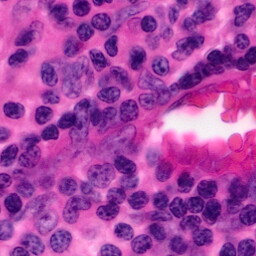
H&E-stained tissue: Pancreatic